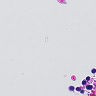
Metastatic tissue present: no